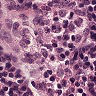
Metastatic tissue present: no